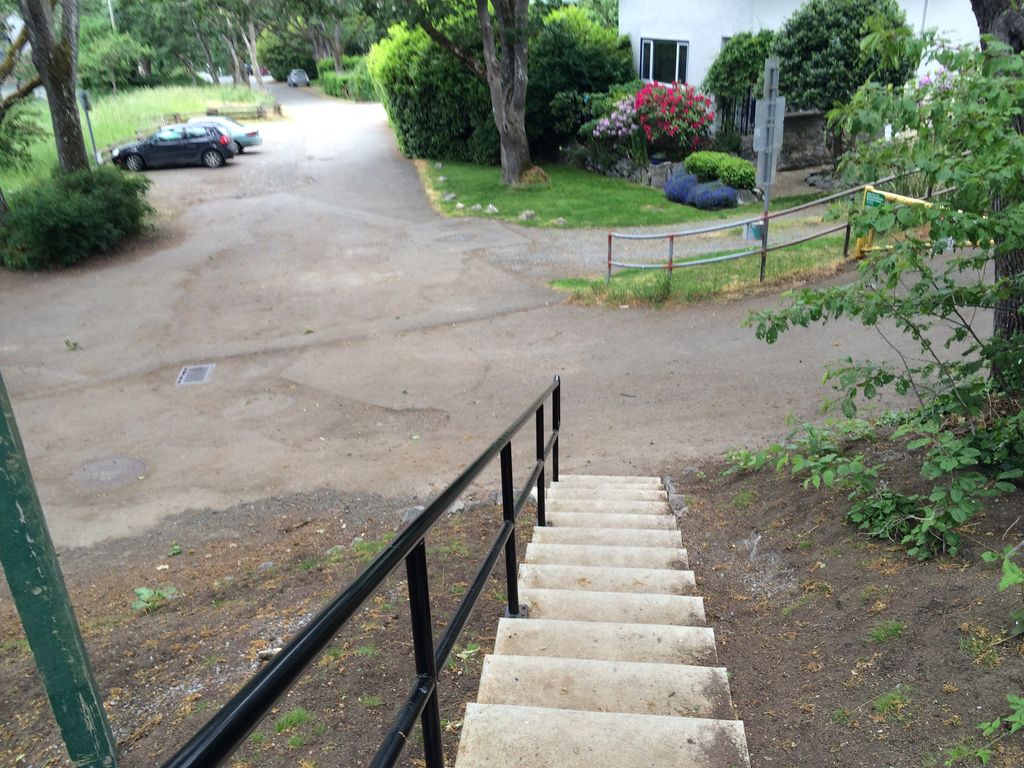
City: victoria